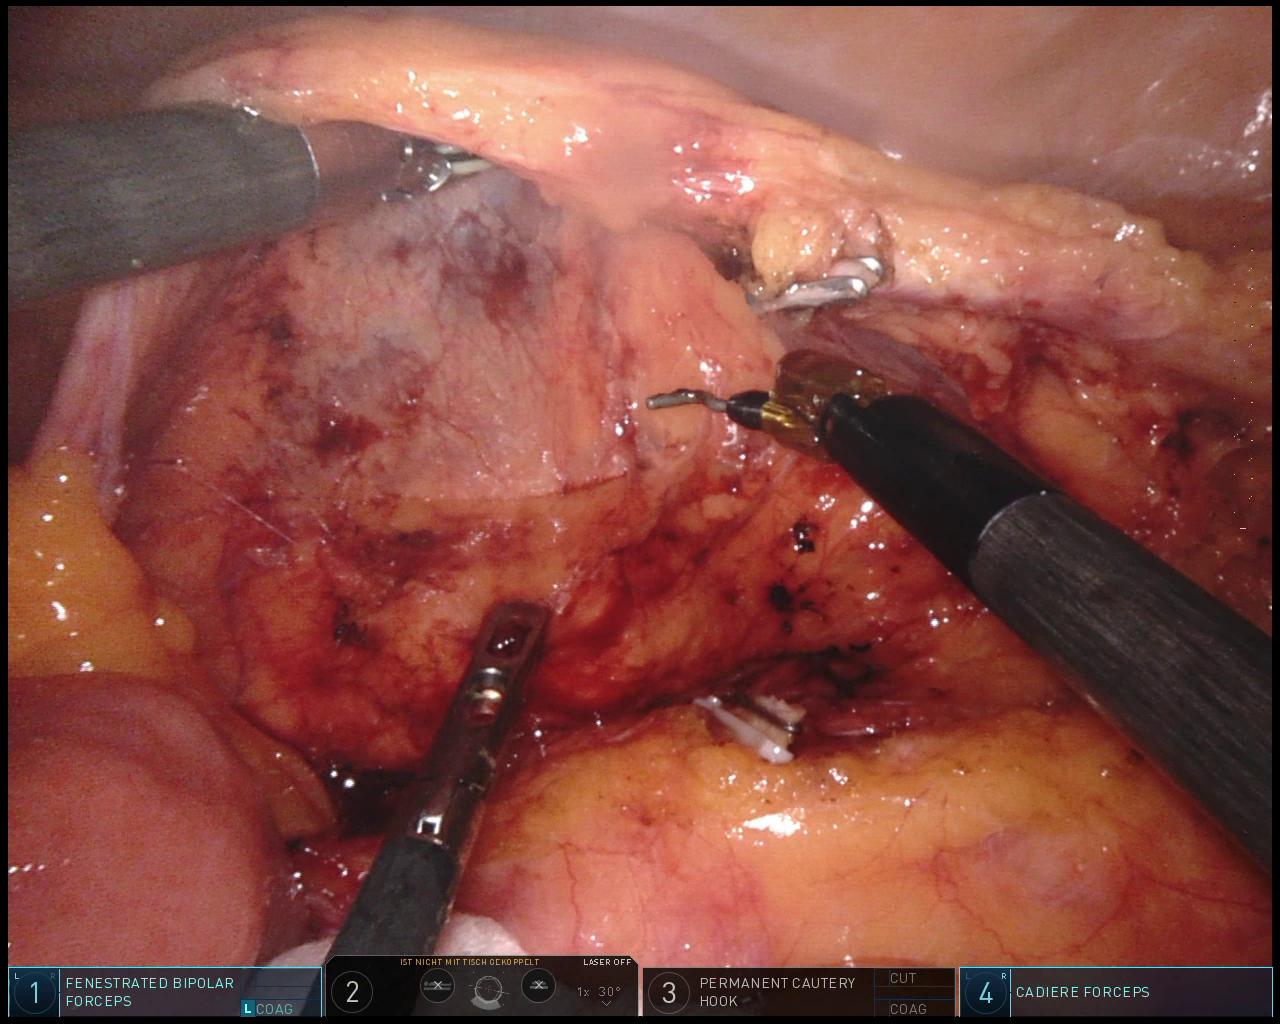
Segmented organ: small_intestine
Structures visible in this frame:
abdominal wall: yes
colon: no
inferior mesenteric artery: yes
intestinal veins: no
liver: no
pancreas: no
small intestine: yes
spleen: no
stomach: no
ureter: yes
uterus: no
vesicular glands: no